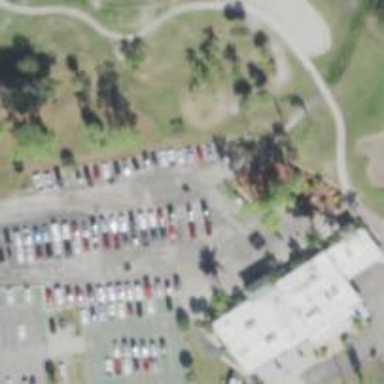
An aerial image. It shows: Clubhouse building for golf.